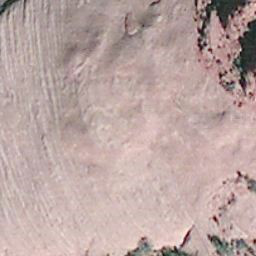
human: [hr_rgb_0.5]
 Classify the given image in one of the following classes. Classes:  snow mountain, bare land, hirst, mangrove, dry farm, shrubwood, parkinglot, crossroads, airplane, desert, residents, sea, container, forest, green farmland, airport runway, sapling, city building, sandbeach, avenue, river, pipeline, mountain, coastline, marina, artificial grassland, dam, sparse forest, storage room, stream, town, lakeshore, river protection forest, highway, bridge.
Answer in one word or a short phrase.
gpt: bare land